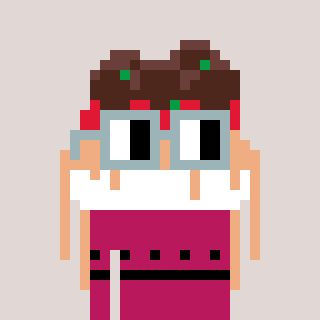
a pixel art character with square dark gray glasses, a spaghetti-shaped head and a darkpink-colored body on a warm background